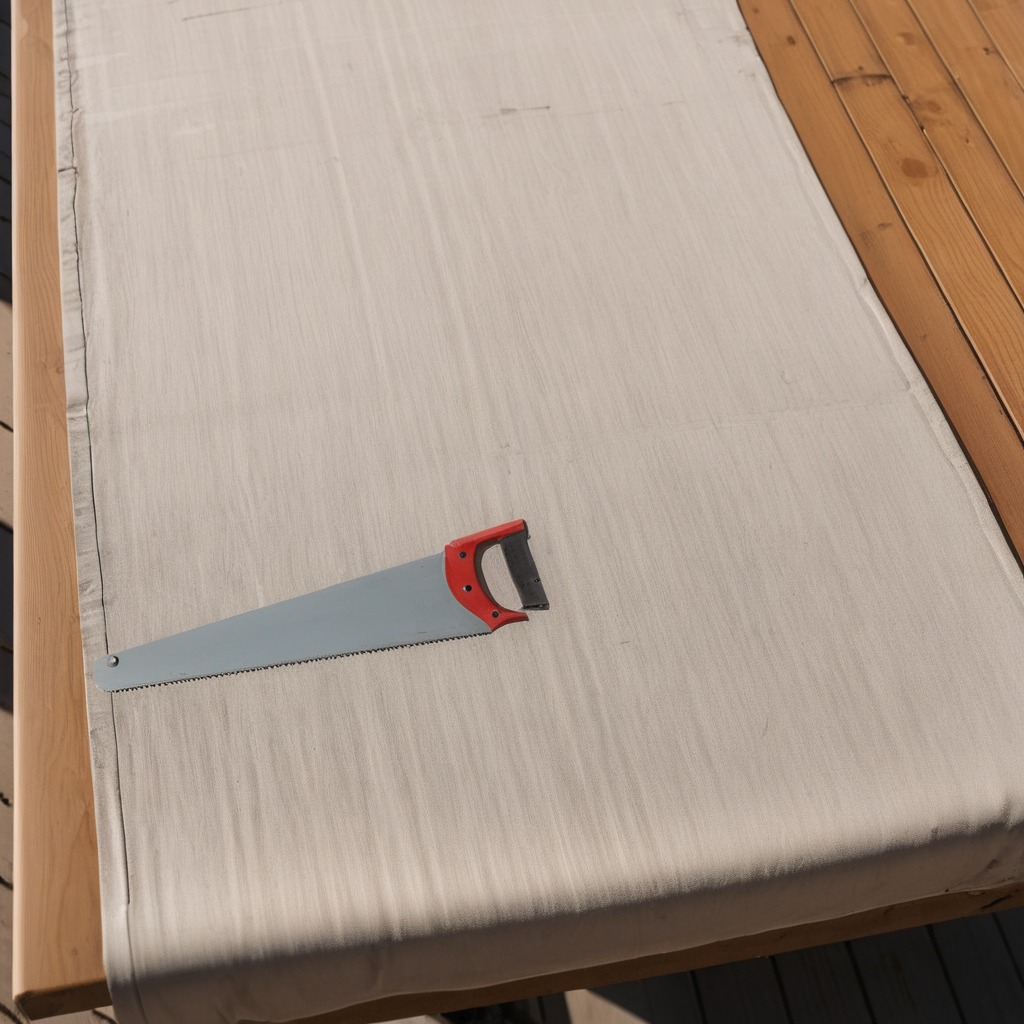
A metal saw is lying on the wooden table in the outdoor workshop.